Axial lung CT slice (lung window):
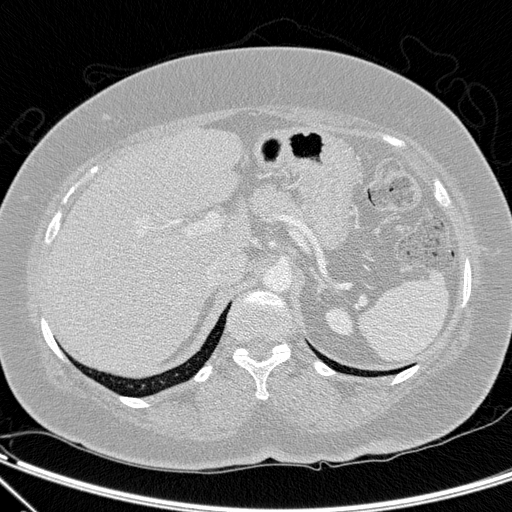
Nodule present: no